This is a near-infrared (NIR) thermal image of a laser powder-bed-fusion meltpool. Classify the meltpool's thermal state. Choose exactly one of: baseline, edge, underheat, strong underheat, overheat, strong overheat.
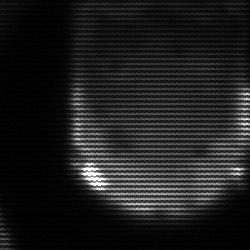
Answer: edge